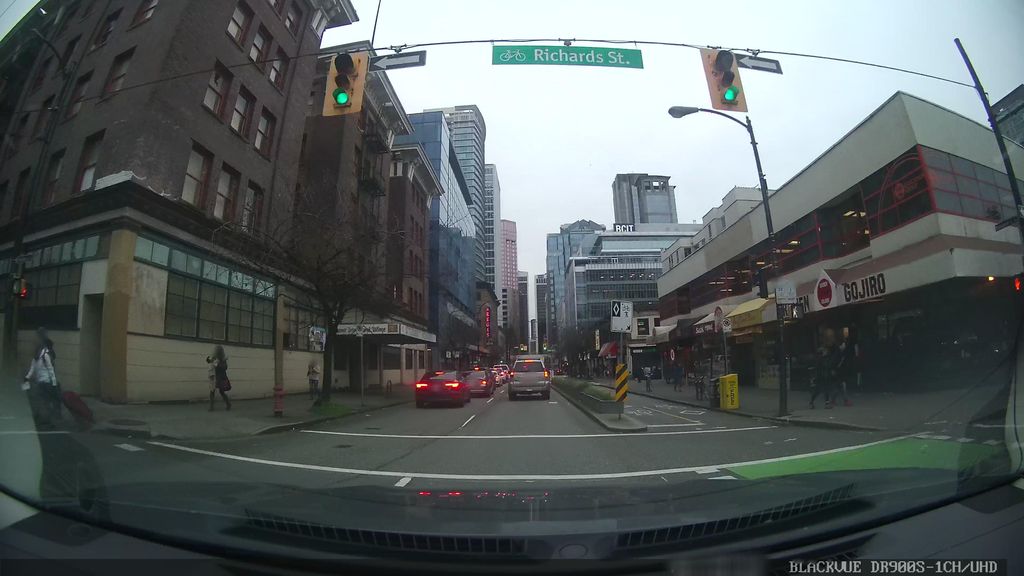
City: vancouver